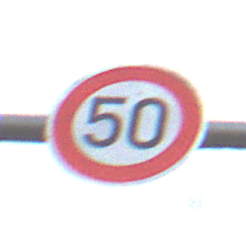
Verkehrszeichen: Geschwindigkeit50
Umgebung: Outdoor, Nature
Tageszeit: Night
Wetter: Overcast
Licht: Artificial
Jahreszeit: NotSpecified
Kontrast: LowContrast